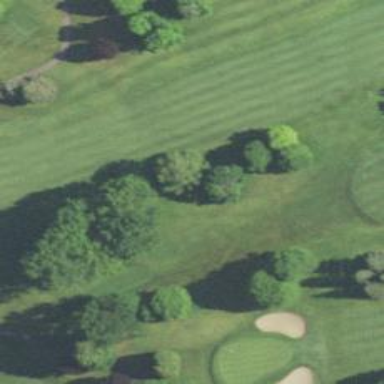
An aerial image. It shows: Golf hole.